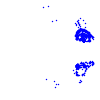
Particle: pion